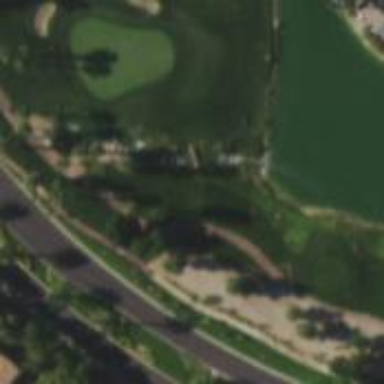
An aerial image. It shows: Lateral water hazard on golf course.